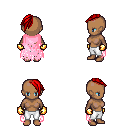
a pixel art fantasy rpg character, female body template, human, dark skin, pink tattered cape, white pants, red long mohawk hairstyle, gold gloves, four views (front, back, left, right), 2x2 character sprite sheet, small pixel art, hard edges, no anti-aliasing